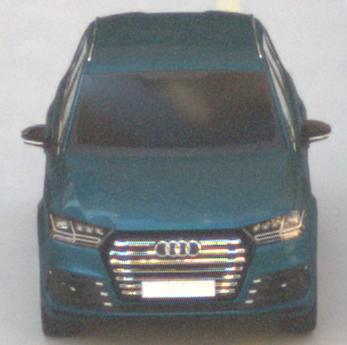
Make: Audi
Model: SQ7
Detailed model: -
Model produced from: 2016
Model produced until: 2018
Doors: 5
Color: blue
Road condition: dry road
Daytime: morning or afternoon
Contrast: low contrast